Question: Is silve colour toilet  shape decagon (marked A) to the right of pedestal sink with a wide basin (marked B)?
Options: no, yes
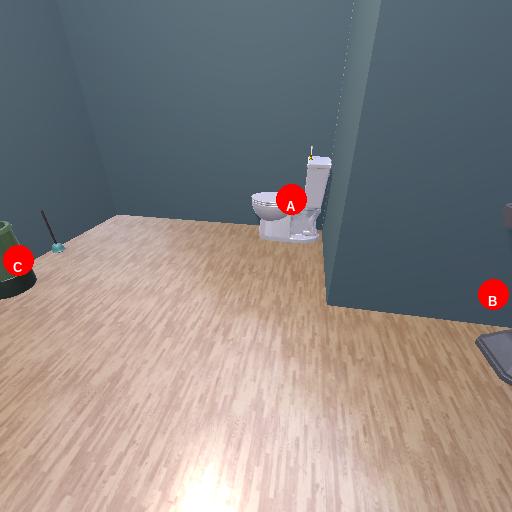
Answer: no